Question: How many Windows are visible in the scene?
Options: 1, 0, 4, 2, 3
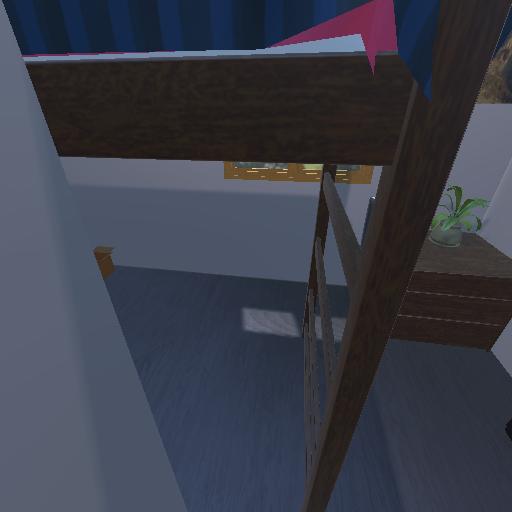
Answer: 1